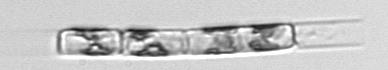
Label: Guinardia_delicatula